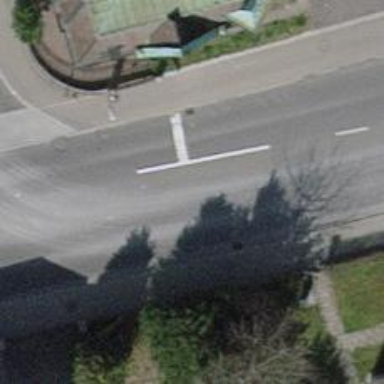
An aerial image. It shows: Road with traffic signals.